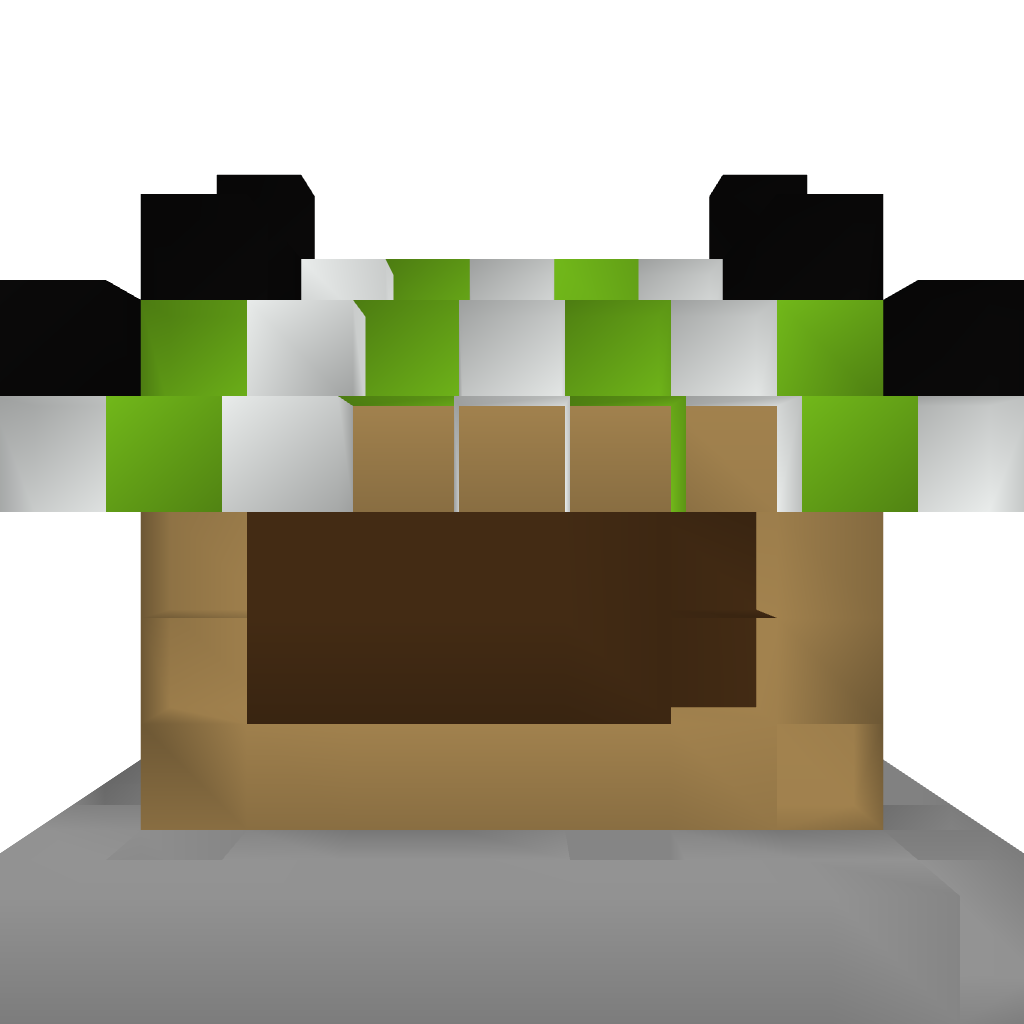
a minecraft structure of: Carnival Games #1 (Knock Down the Bottles)